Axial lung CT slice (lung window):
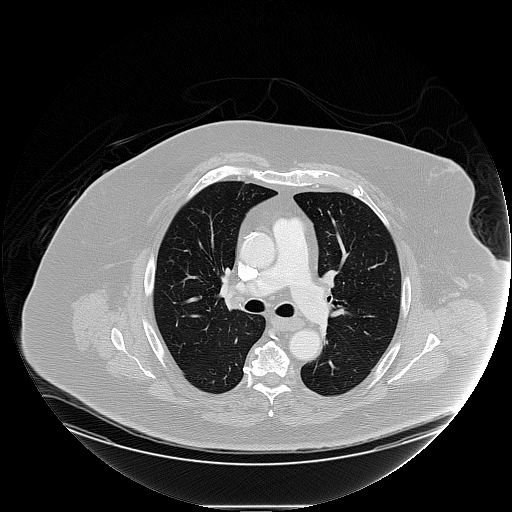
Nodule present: no